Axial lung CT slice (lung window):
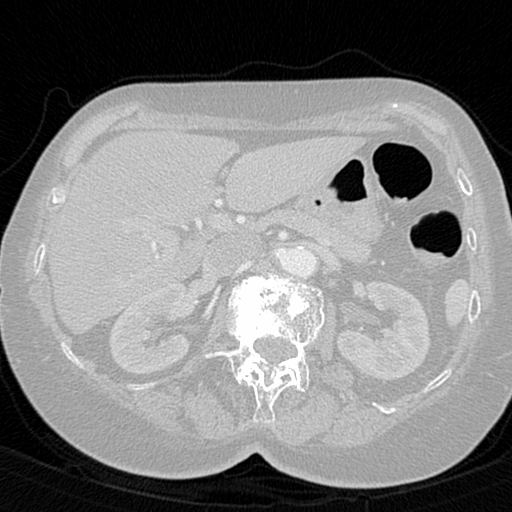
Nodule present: no